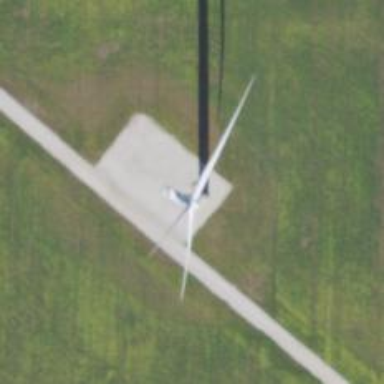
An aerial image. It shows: Wind power generator utilizing wind turbines.